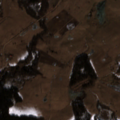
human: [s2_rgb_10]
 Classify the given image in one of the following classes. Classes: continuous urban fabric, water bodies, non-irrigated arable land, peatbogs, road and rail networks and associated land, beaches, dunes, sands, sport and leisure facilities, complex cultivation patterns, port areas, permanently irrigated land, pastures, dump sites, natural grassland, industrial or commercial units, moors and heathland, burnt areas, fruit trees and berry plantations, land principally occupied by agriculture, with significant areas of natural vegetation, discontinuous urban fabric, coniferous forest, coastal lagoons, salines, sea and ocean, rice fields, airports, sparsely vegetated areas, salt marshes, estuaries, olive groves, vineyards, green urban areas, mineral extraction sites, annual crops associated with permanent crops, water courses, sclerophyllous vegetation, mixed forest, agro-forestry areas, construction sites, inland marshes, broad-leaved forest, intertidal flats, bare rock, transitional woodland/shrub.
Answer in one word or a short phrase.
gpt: non-irrigated arable land, pastures, complex cultivation patterns, land principally occupied by agriculture, with significant areas of natural vegetation, mixed forest